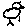
Label: bird